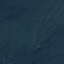
Land use / land cover class: Forest